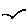
Label: bird